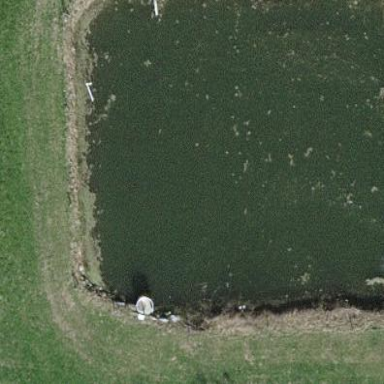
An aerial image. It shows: Serene pond surrounded by nature.